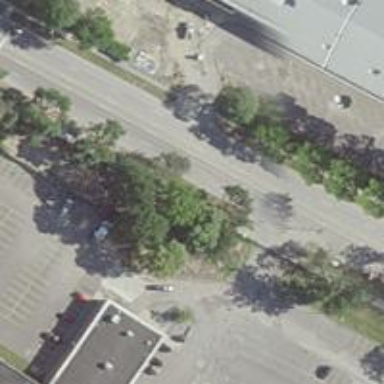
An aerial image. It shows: Secondary road with asphalt surface.